Question: I added
'''
$query->joinWith('projectParticipants');
'''
in search model but got this error:

relation is correct and returns data if I var_dump in view.
Tried as well
'''
->leftJoin('project_participants', 'project_participants.user_id = user_cards.id')
'''
but the same error. :(
With different relations the same problem and in Yii Debugger all queries are correct.
Where I could go wrong?
What is this empty property?
In model relation looks:
'''
public function getProjectParticipants()
{
return $this->hasMany(ProjectParticipants::className(), ['user_id' => 'id']);
}
'''
'''
public function search($params)
{
$query = UserCards::find();
$query->joinWith('projectParticipants');
$dataProvider = new ActiveDataProvider([
'query' => $query,
'pagination' => array('pageSize' => 45),
]);
$this->load($params);
if (!$this->validate()) {
// uncomment the following line if you do not want to any records when validation fails
// $query->where('0=1');
return $dataProvider;
}
$query->andFilterWhere([
'project_participants.proj_id' => $this->projects,
]);
$query->andFilterWhere(['ilike', 'name', $this->fullName ])->orFilterWhere(['like', 'surname', $this->fullName ]);
return $dataProvider;
}
'''
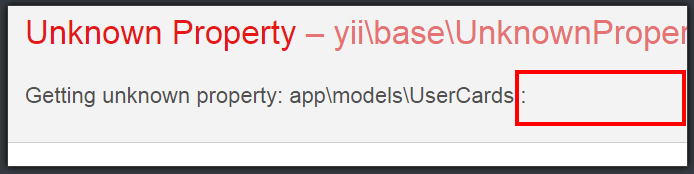
Answer: The issue was with primary key - model was generated from db view where is no pk.
So the solution was to add
'''
public static function primaryKey(){
return array('id');
}
'''
in model.